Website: slack
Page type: billing-address
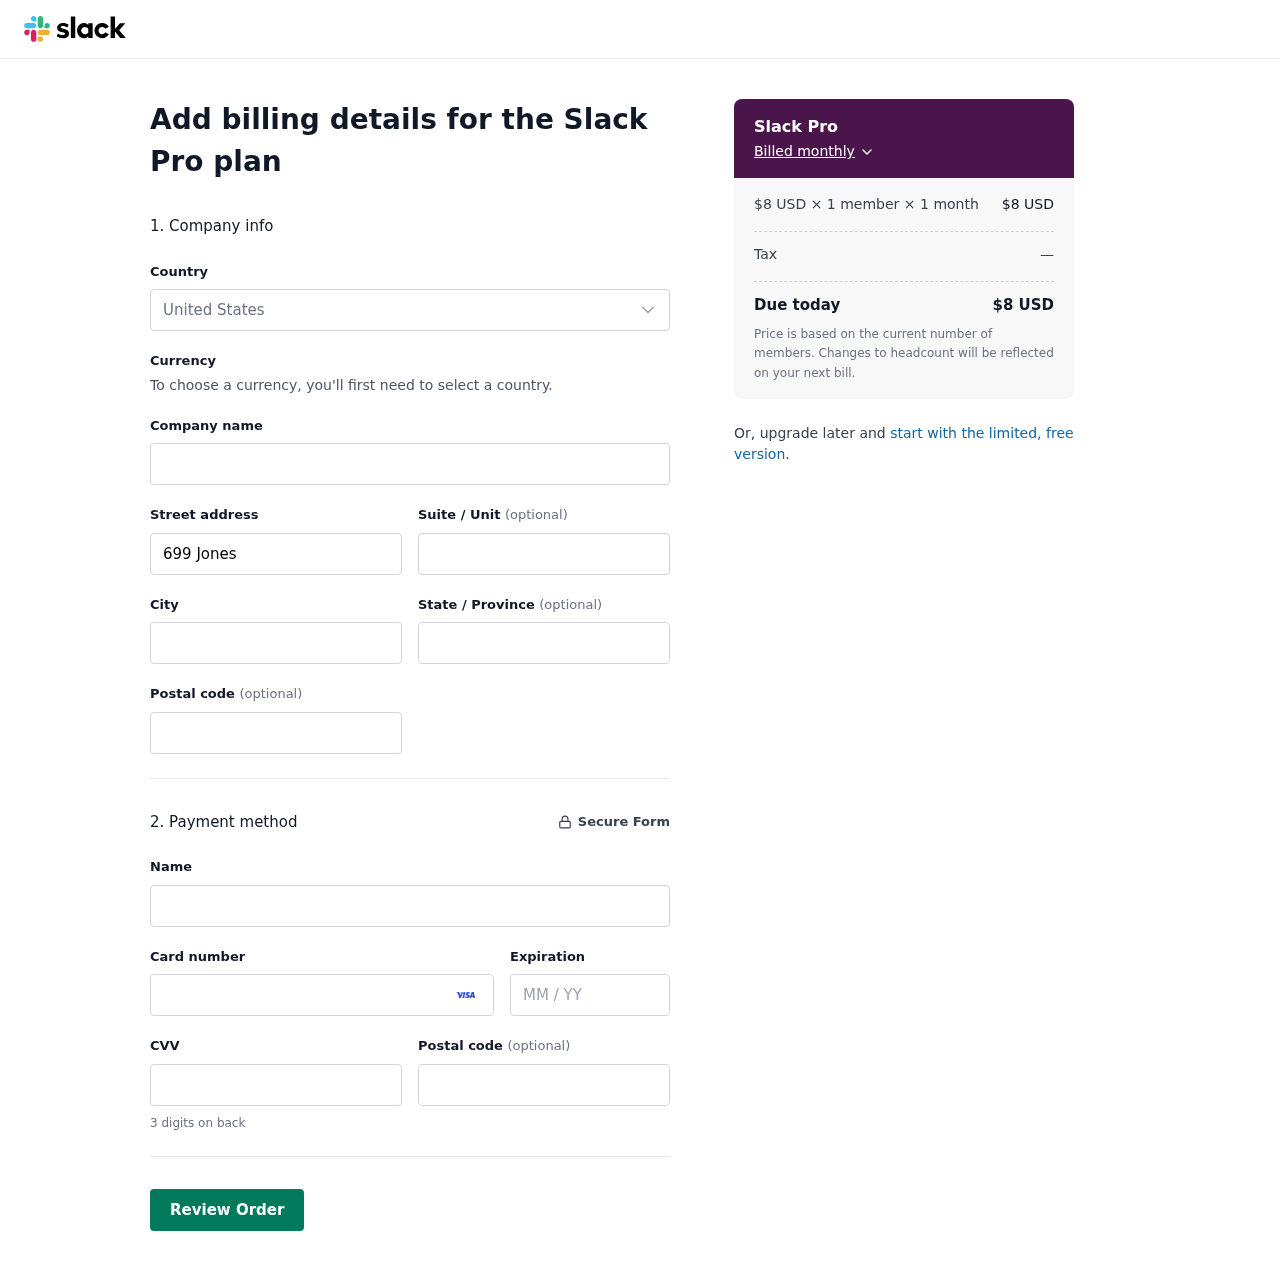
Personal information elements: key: PII_CARD_CVV
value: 963
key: PII_CARD_EXPIRY
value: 11/28
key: PII_CARD_NUMBER
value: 4364 2135 1923 2699
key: PII_CITY
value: Hortonmouth
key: PII_COUNTRY
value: United States
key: PII_FULLNAME
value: Lindsay Sims
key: PII_POSTCODE
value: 18095
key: PII_POSTCODE2
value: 18826
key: PII_STATE
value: Iowa
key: PII_STREET
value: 699 Jones Station Suite 279
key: PII_STREET2
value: Apt. 123
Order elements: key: ORDER_PLAN_PRICE
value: $8 USD
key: ORDER_NUM_MEMBERS
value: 1 member
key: ORDER_NUM_MONTHS
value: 1 month
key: ORDER_SUBTOTAL
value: $8 USD
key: ORDER_TAX
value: —
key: ORDER_TOTAL
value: $8 USD